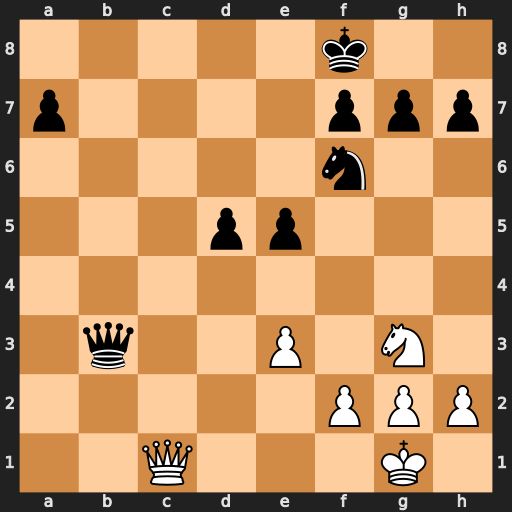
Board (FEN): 5k2/p4ppp/5n2/3pp3/8/1q2P1N1/5PPP/2Q3K1
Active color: w
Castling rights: -
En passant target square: -
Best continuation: Qc5+ Kg8 Qc8+ Ne8 Qxe8#